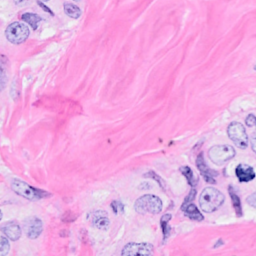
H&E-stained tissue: Breast